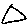
Label: triangle